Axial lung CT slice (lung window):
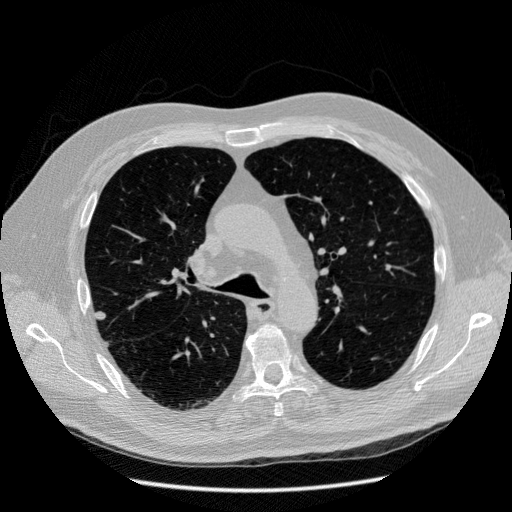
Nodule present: yes
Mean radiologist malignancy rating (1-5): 2.667